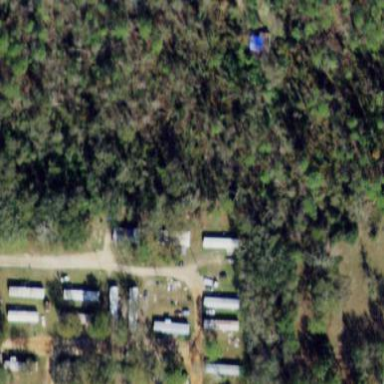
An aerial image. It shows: Residential area known as trailer park.